Question: my friend forked my library and worked on it, but the old version appears on my Github page. Now can I show the new master?

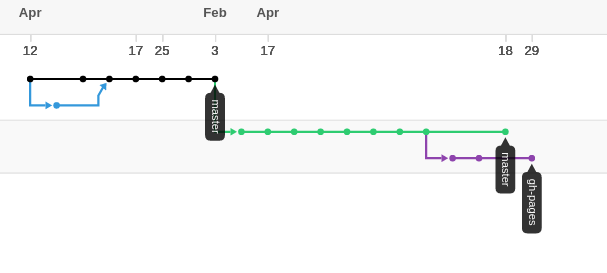
Answer: Your friend must create a 'pull request'.
You have to merge these 'pull requests' with your master once you have reviewed them.
If the merge is successful, it'll show the new master.